Interaction volume radius: 10 \u00c5
Interaction volume height: 20 \u00c5
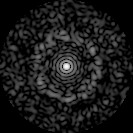
Disorder parameter: 0.8235